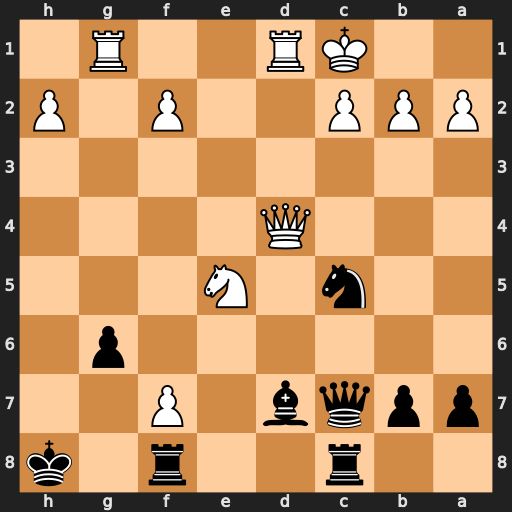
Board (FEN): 2r2r1k/ppqb1P2/6p1/2n1N3/3Q4/8/PPP2P1P/2KR2R1
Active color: b
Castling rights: -
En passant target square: -
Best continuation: Nb3+ axb3 Qxc2#